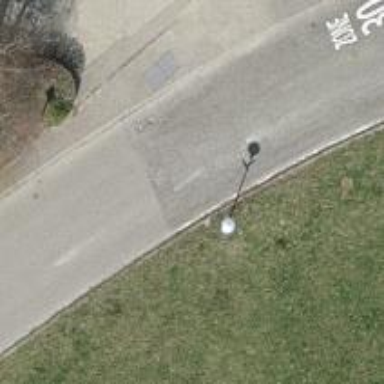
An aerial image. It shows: Tertiary road with asphalt surface and no sidewalk.